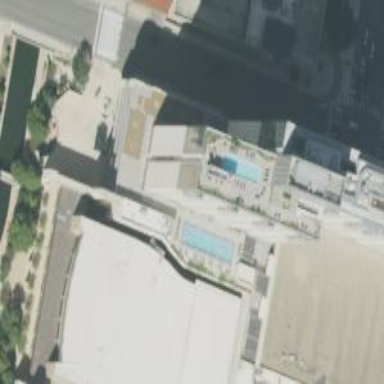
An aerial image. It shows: Hotel building.